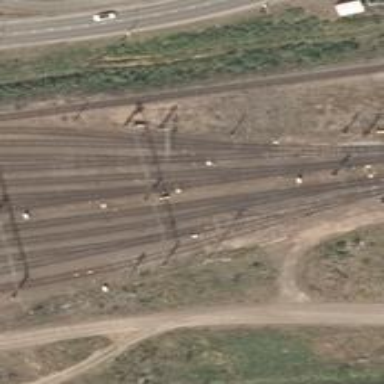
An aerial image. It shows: Rail yard with electrified contact lines for the trains.